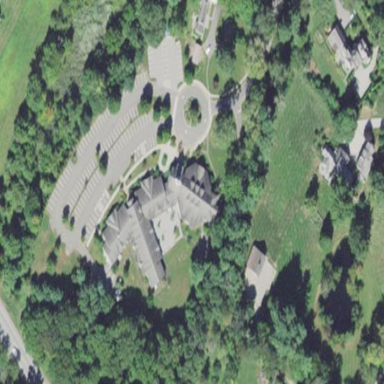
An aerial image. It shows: Building that serves as place of worship.